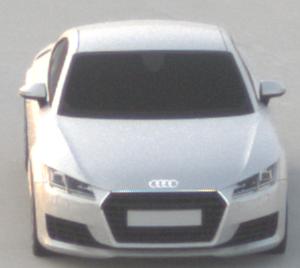
Make: Audi
Model: TT Coupé 1.8 TFSI
Detailed model: TT (8S) Coupé
Model produced from: 2015/08
Model produced until: 2018/06
Doors: 3
Color: white
Road condition: dry road
Daytime: sunrise or sunset
Contrast: low contrast